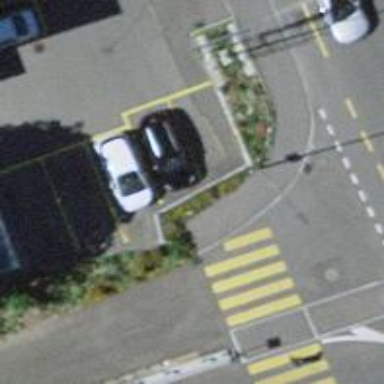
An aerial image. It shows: Kerb serving as barrier.